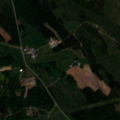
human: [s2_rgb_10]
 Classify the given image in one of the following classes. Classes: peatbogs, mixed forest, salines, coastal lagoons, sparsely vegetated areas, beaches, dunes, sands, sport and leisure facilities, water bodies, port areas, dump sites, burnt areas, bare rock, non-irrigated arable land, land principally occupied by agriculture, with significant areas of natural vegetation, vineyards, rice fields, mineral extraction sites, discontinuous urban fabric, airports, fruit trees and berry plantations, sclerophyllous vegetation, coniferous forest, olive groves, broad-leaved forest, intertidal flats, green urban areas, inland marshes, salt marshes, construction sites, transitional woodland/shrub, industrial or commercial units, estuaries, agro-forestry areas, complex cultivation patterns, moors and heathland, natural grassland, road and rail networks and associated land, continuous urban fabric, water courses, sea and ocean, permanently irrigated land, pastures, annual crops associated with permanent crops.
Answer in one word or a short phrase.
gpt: land principally occupied by agriculture, with significant areas of natural vegetation, mixed forest, transitional woodland/shrub